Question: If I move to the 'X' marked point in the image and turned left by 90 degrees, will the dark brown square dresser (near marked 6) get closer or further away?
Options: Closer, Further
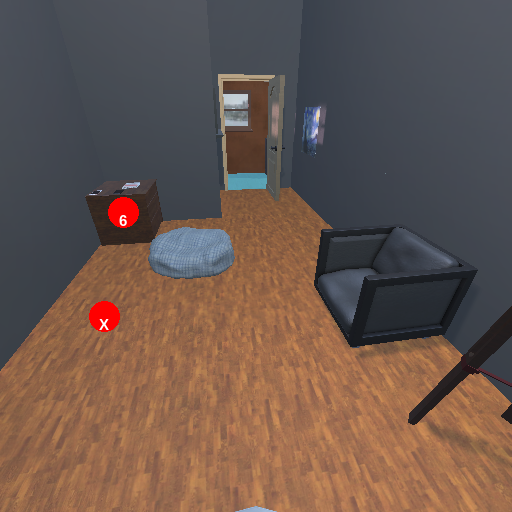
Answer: Closer